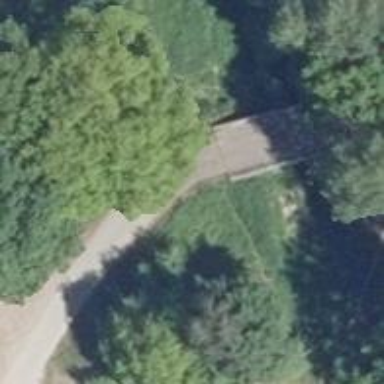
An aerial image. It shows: Concrete cycleway bridge.